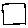
Label: square